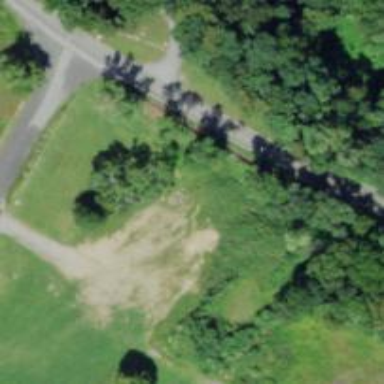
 specifically designed for the sport of disc golf."